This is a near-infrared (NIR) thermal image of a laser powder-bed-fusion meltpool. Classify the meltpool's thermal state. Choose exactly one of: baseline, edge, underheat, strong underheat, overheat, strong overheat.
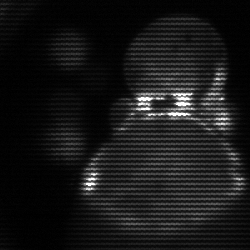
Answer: edge